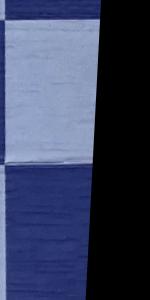
Label: Empty